Question: I just created an app without any activity inside and when I add the layout and java class, I started to edit the to make the intent-filter and add the label and activity stuff. But then it shows me this:

Here's my AndroidManifest.xml :
'''
<manifest xmlns:android="http://schemas.android.com/apk/res/android"
package="com.arvisapps.practiceapp">
<application
android:allowBackup="true"
android:icon="@mipmap/ic_launcher"
android:label="@string/app_name"
android:theme="@style/AppTheme">
<activity
android:name=".MainActivity"
android:label="@string/label">
<intent-filter>
<action android:name="android.intent.action.MAIN" />
<category android:name="android.intent.category.LAUNCHER" />
</intent-filter>
</activity>
</application>
'''
Here's the MainActivity.java :
'''
package com.arvisapps.practiceapp;
public class MainActivity {
}
'''
And my activity_main.xml(I don't think it's needed but anyway):
'''
<?xml version="1.0" encoding="utf-8"?>
<RelativeLayout xmlns:android="http://schemas.android.com/apk/res/android"
android:layout_width="match_parent"
android:layout_height="match_parent">
</RelativeLayout>
'''
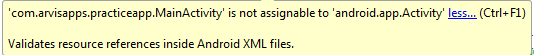
Answer: Your 'MainActivity' needs to extend 'Activity'
'public class MainActivity extends Activity { }'